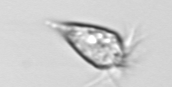
Label: Paratontonia_gracillima